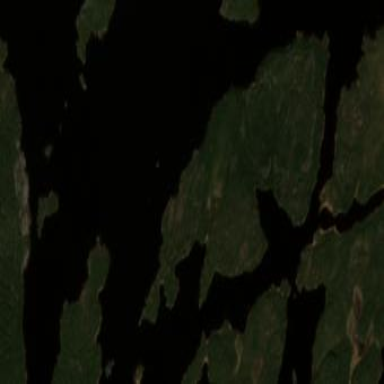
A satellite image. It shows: Image showing island.